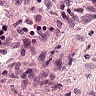
Metastatic tissue present: no